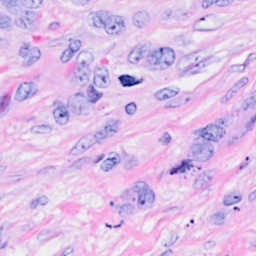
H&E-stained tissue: Breast